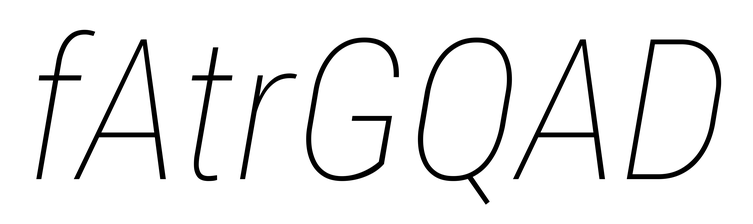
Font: Roboto-Italic_Condensed_Thin_Italic